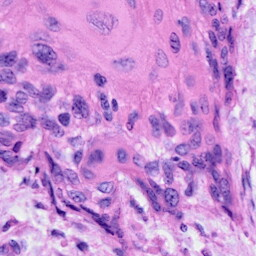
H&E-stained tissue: Cervix